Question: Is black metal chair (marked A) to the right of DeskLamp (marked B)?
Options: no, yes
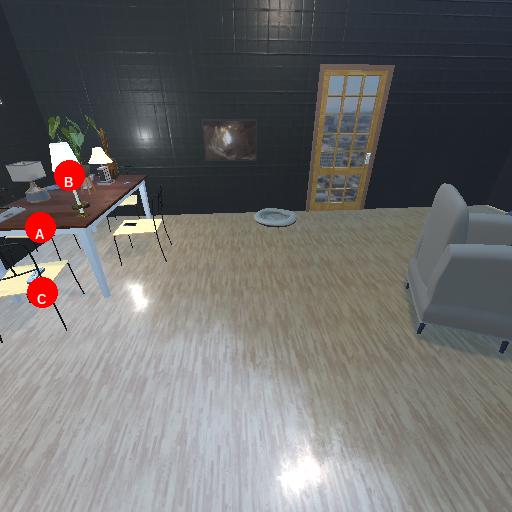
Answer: no